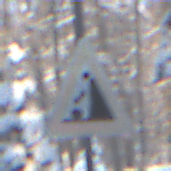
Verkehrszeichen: SteinschlagRechts
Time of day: MorningAfternoon
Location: Outdoor (Nature)
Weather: Clear
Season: Winter
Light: Natural